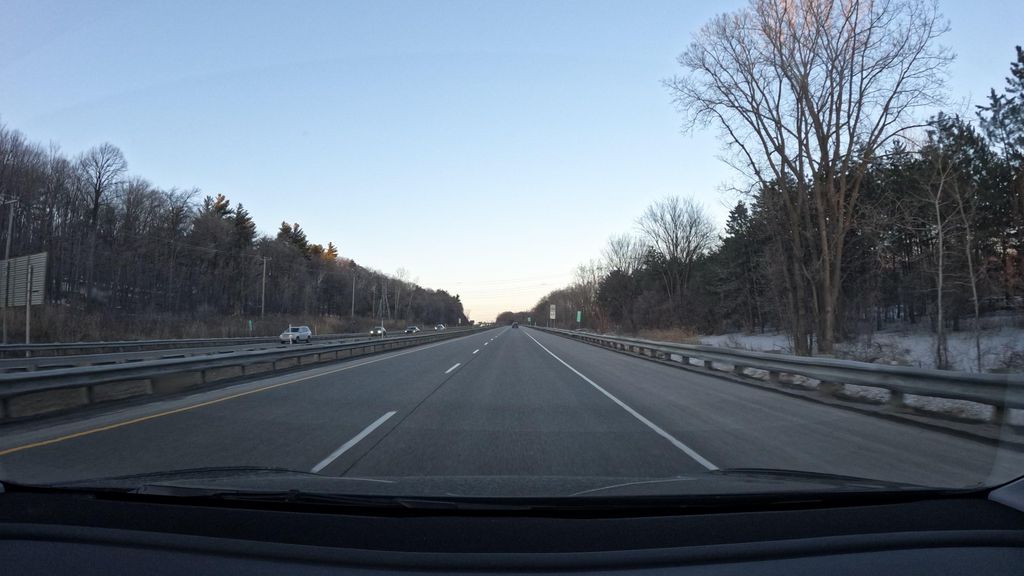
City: montreal